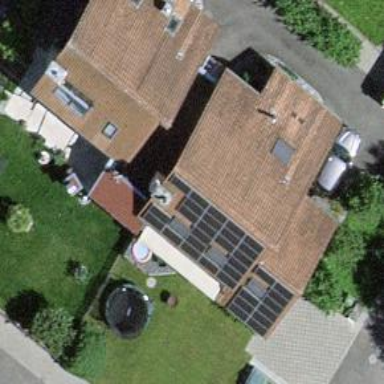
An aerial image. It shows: Solar power generator using photovoltaic panels.